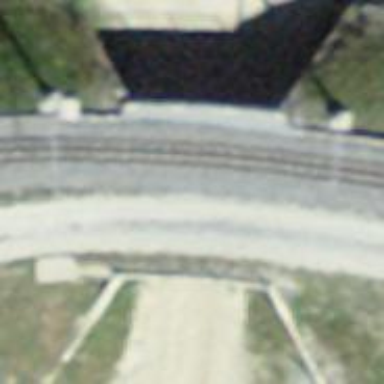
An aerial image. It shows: Narrow-gauge railway bridge with contact line electrification.